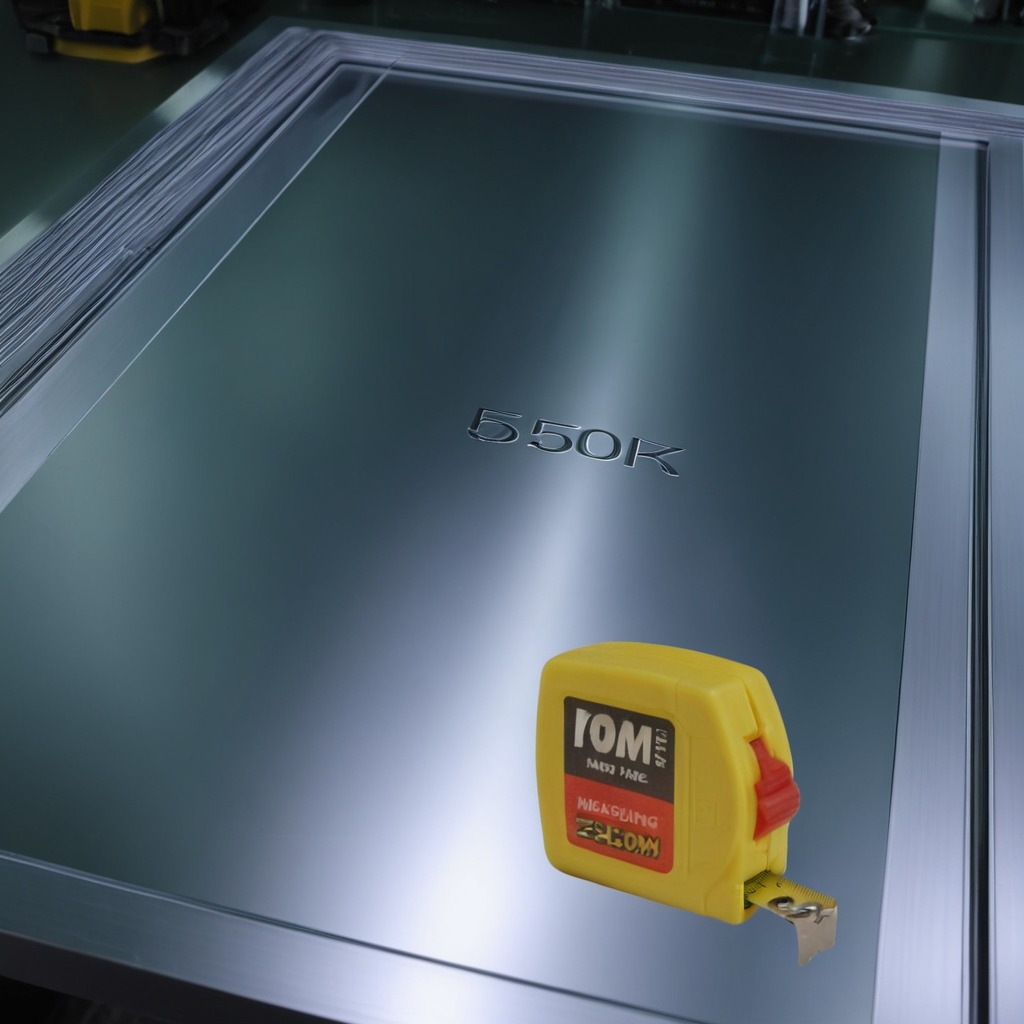
A measuring tape lies on the metal table in a machine shop under fluorescent lights.